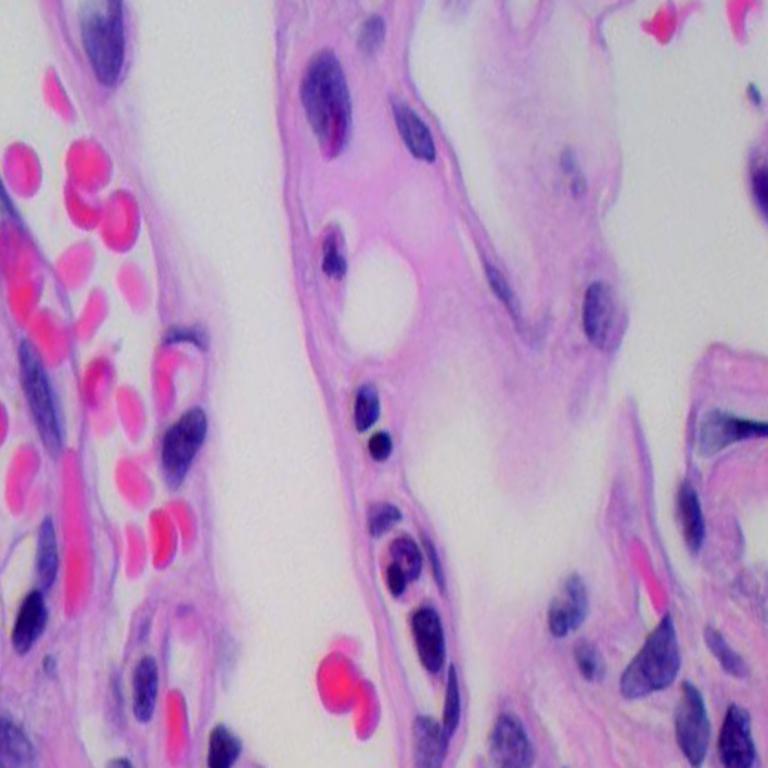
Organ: lung
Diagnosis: benign